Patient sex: F
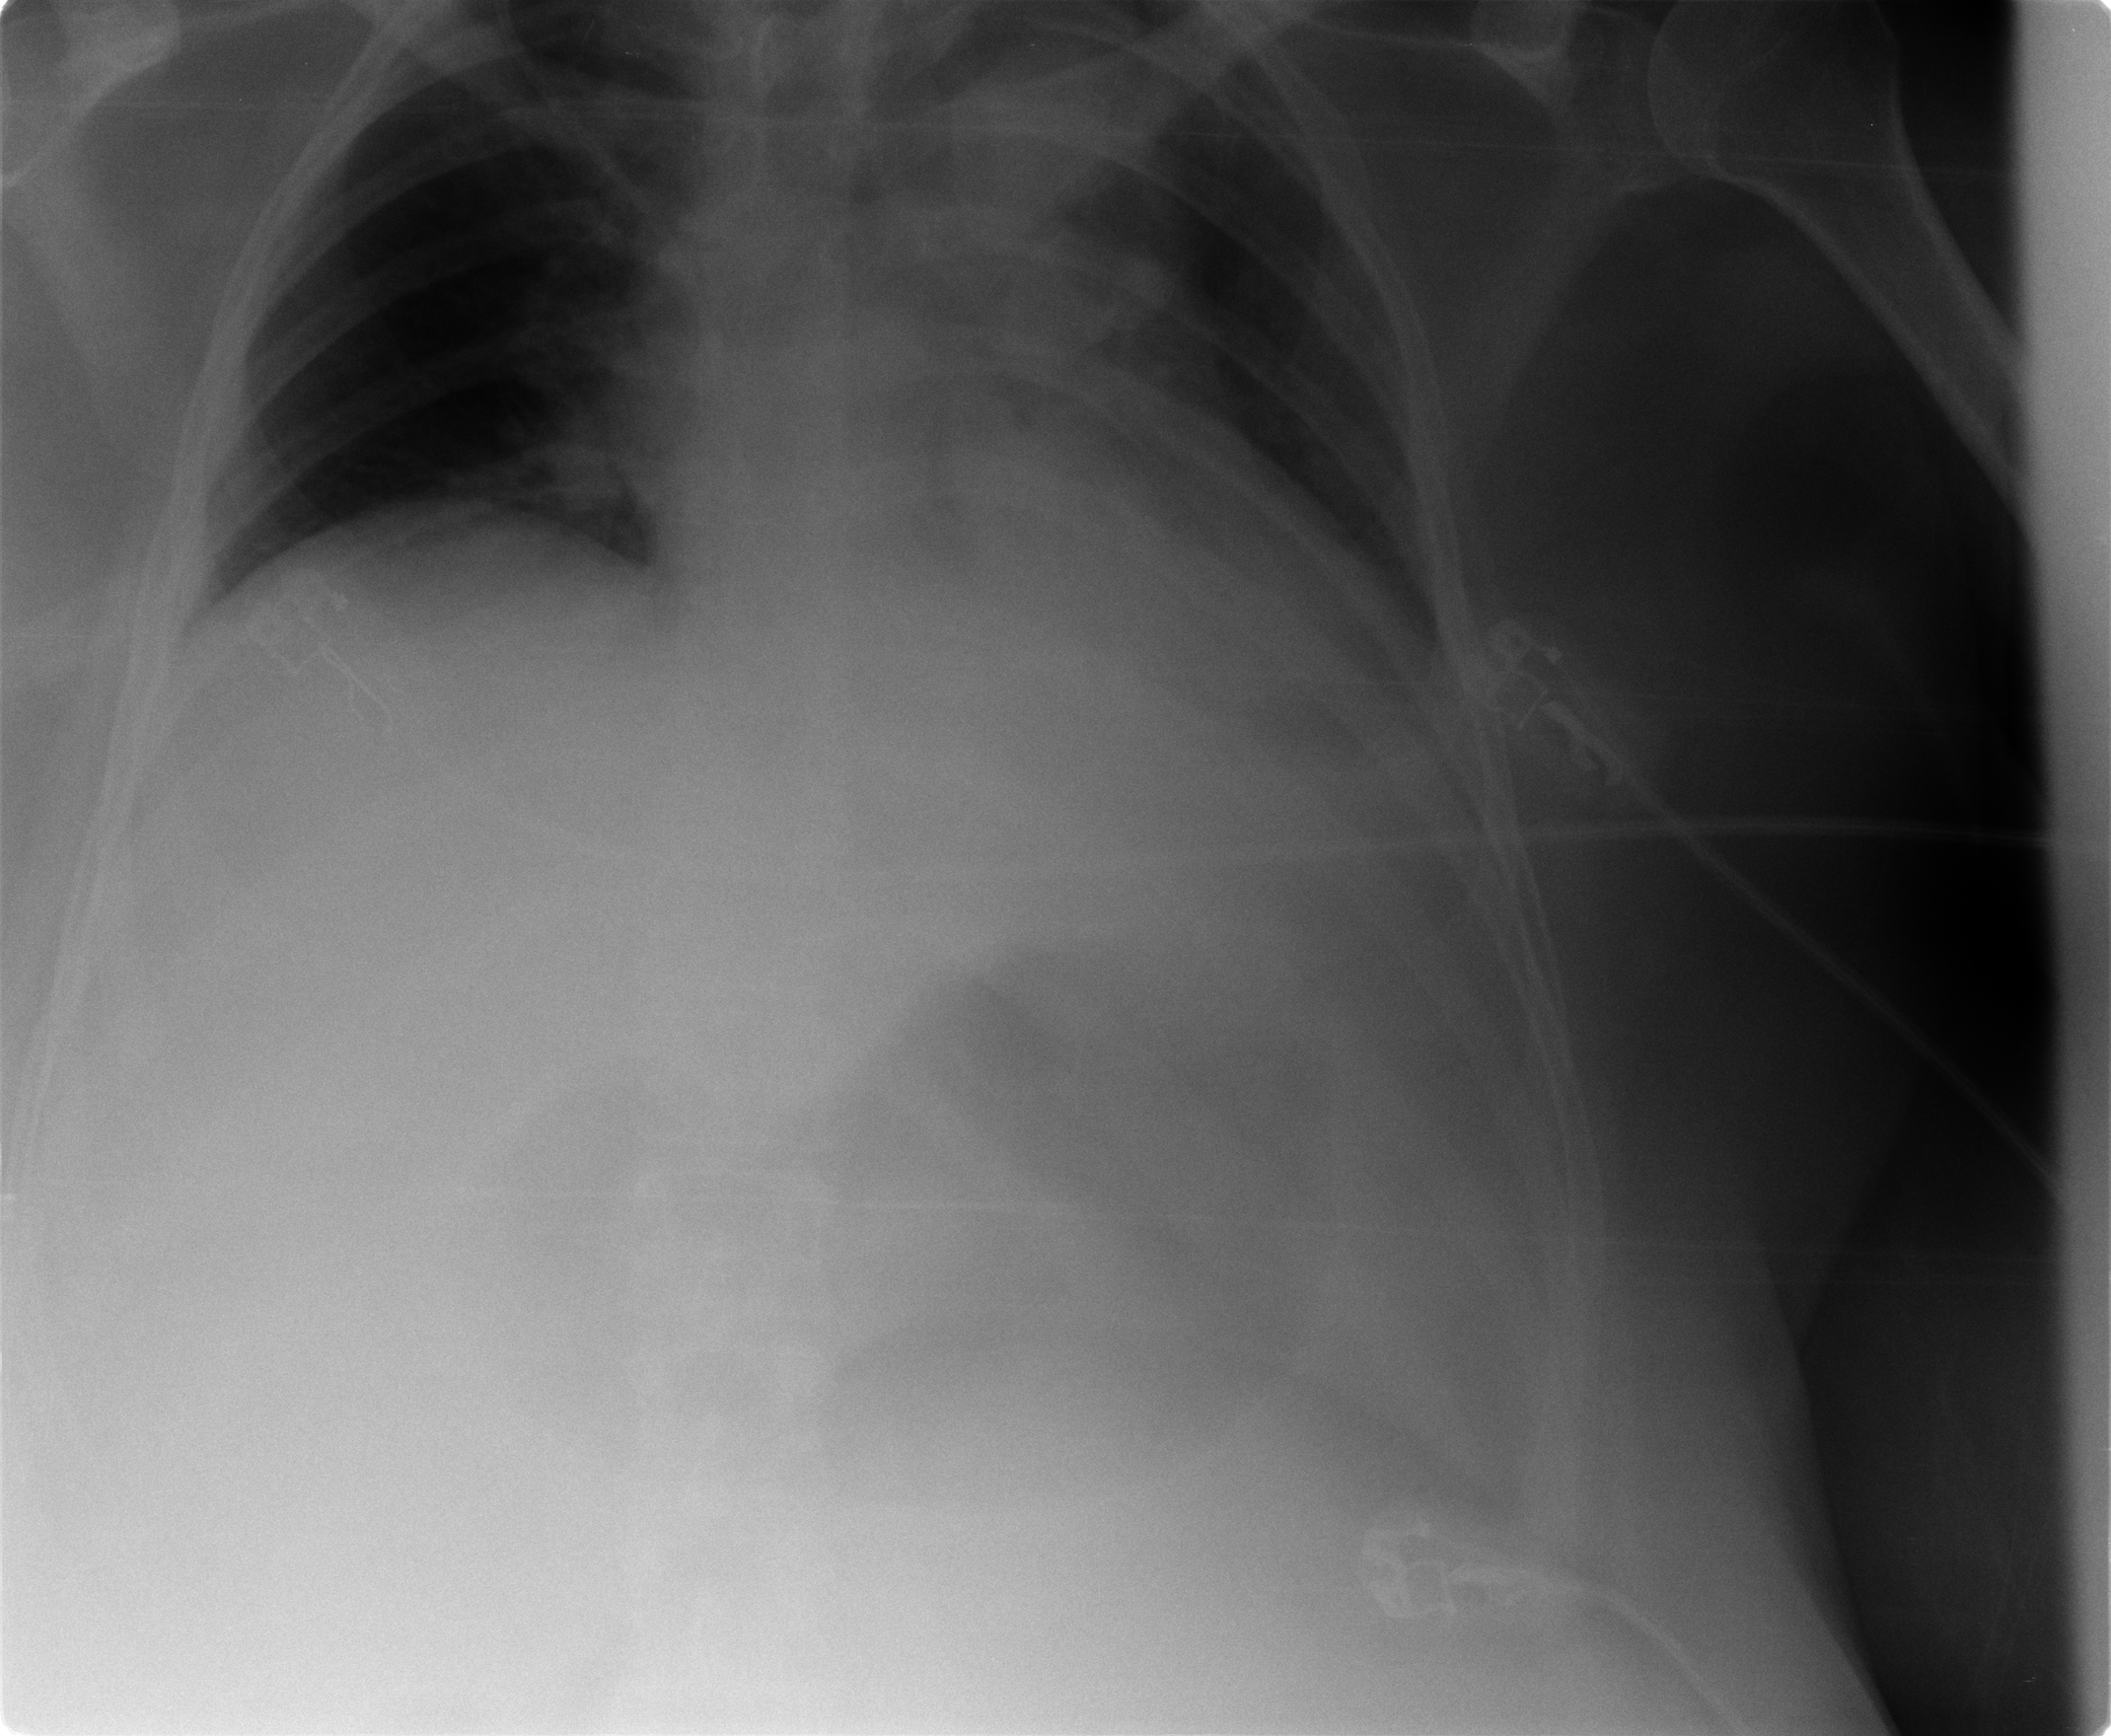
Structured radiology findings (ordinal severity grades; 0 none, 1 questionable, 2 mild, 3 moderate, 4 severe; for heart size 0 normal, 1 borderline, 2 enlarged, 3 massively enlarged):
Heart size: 1
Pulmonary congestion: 0
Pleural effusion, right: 0
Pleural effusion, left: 1
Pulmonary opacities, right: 0
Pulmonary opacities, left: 0
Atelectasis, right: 0
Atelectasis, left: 0